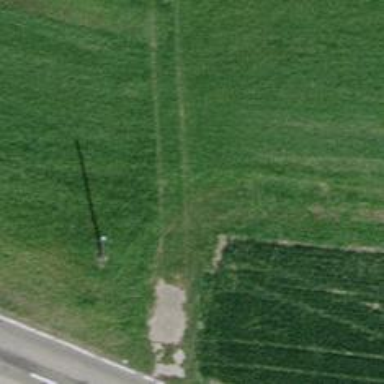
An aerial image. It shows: Path covered with grass.